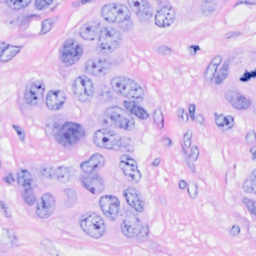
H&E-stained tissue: Breast